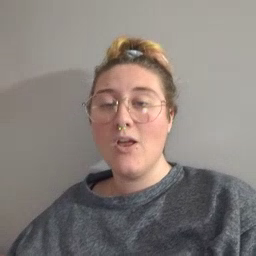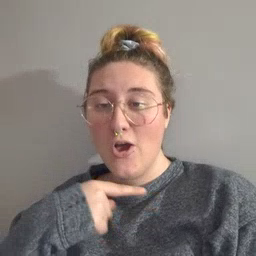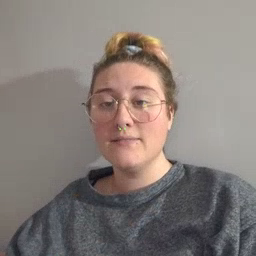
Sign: arm